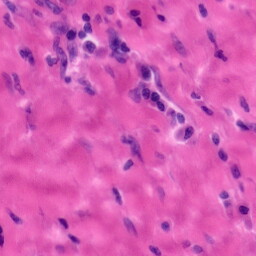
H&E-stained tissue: Tonsil